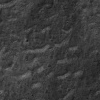
Atmospheric dust classification: not_dusty